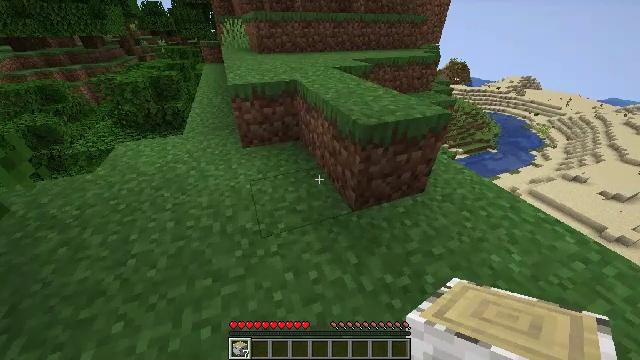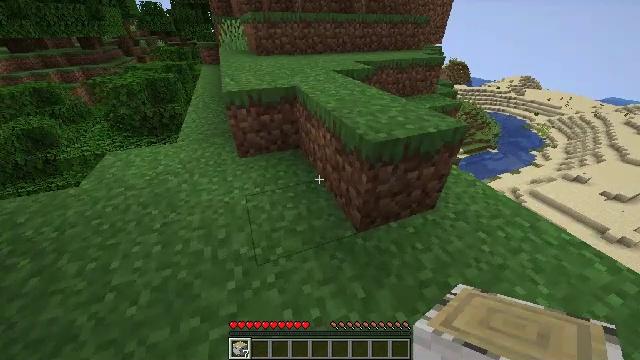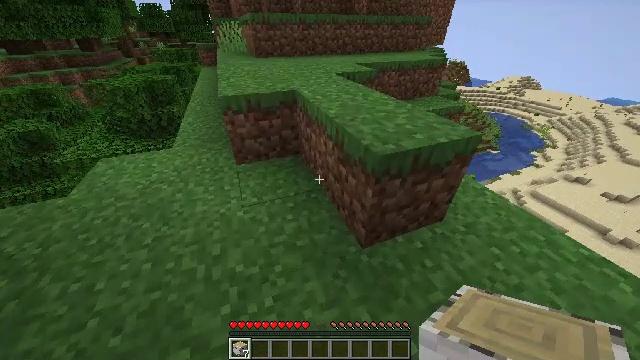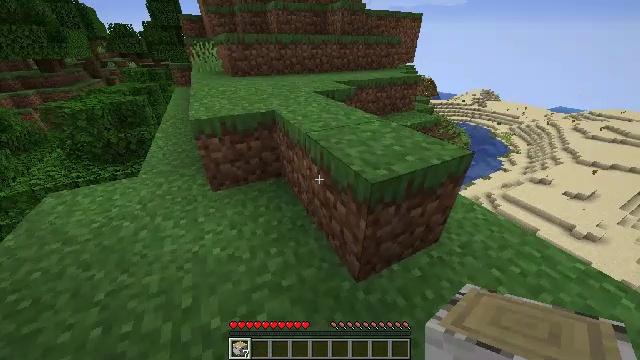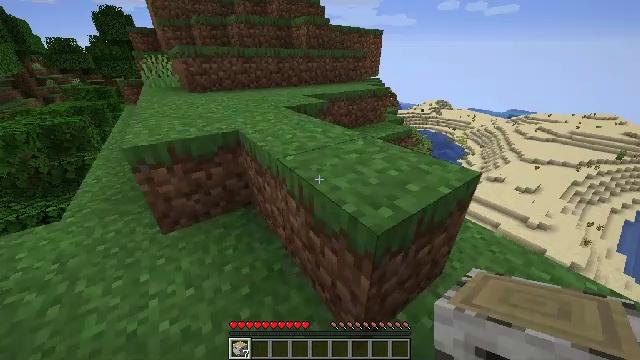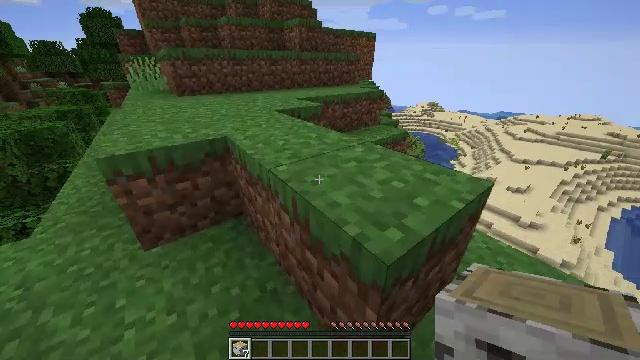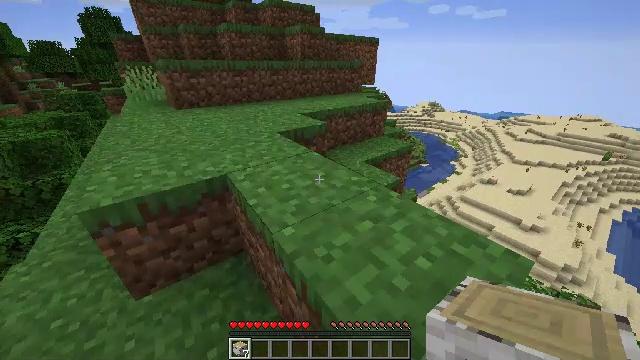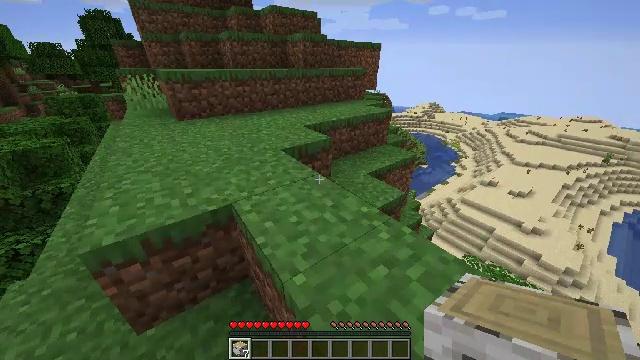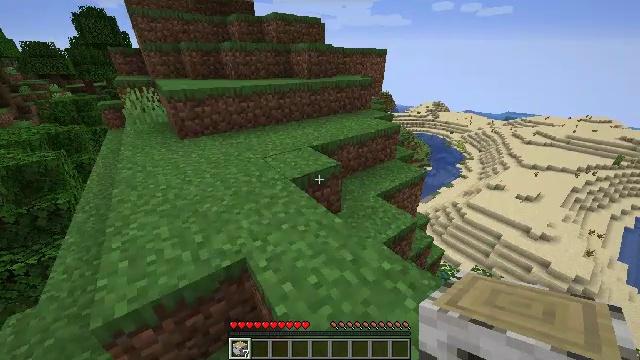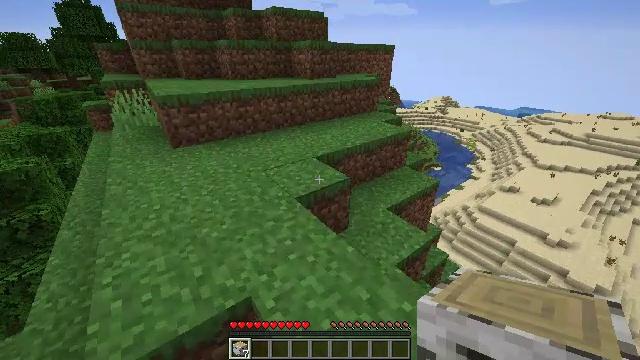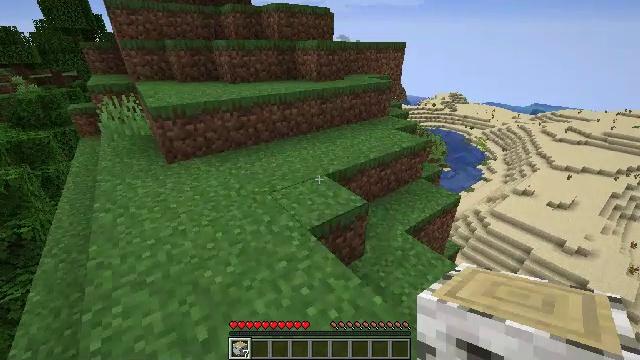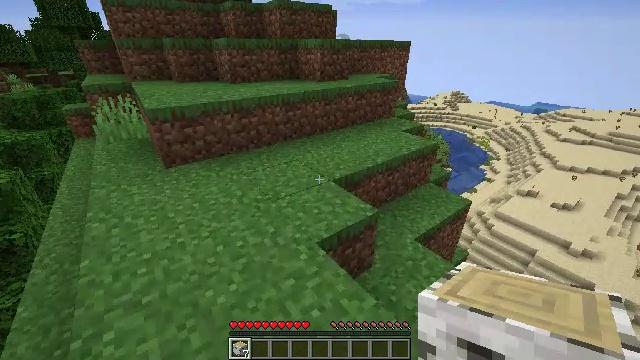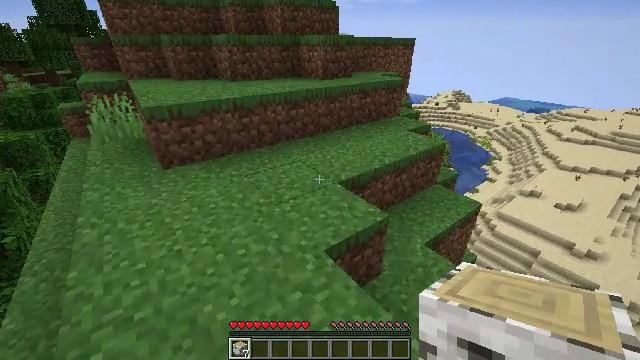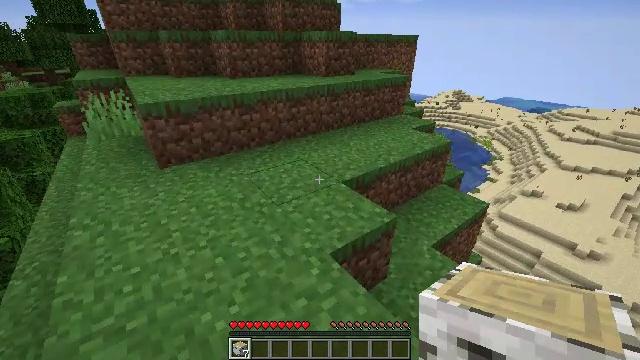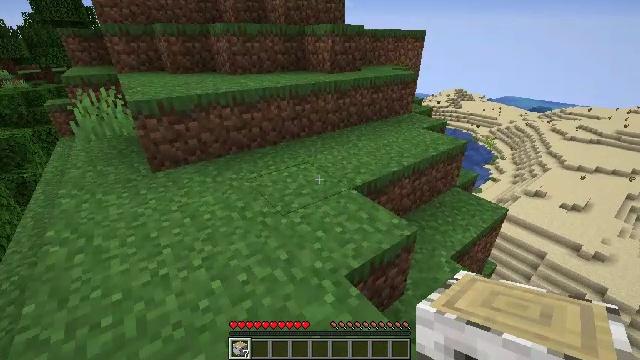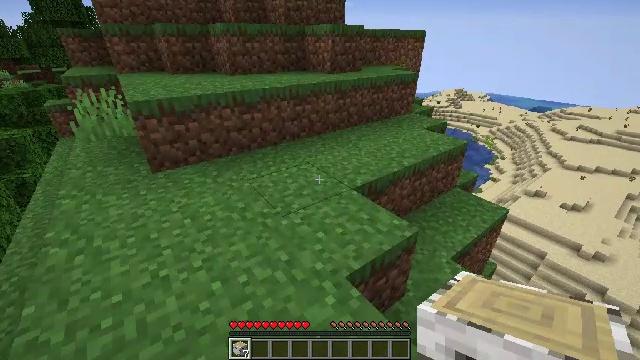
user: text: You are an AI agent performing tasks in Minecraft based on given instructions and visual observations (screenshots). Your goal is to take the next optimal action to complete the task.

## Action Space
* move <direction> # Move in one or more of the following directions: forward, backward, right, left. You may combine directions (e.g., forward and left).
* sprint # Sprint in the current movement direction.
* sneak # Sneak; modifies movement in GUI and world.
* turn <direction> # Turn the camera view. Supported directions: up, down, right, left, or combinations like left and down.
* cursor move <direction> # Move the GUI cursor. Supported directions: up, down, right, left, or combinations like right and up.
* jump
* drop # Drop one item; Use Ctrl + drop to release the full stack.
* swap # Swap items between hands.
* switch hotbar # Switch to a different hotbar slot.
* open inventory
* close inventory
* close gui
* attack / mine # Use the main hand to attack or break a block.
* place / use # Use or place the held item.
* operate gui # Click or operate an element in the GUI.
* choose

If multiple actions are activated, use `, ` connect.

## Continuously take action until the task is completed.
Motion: motion action
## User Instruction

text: Break the red tulip to collect it.
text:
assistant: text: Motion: move forward
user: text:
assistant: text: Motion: move forward
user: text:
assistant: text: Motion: move forward, turn right and up
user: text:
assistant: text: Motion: move forward, turn right and up
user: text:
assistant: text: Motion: move forward, turn right
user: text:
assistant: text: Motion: move forward, jump
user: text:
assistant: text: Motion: move forward, jump
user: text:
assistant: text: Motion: move forward, jump
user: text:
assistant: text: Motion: move forward, jump
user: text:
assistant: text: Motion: move forward
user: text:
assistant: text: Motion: move forward
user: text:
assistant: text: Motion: move forward
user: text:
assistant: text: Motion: move forward
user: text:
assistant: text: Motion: move forward
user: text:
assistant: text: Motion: move forward, jump
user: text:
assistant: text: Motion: move forward, jump
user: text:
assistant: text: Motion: move forward, jump
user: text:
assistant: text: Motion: move forward, jump
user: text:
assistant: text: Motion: move forward, jump
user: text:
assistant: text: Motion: move forward, jump
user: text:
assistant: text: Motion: move forward
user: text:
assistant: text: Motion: move forward
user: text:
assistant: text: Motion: move forward, turn left and up
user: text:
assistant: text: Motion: move forward, turn left and up
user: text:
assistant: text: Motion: move forward, turn left
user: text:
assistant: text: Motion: move forward, turn left
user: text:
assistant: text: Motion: move forward
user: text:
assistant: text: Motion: move forward
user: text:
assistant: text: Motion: move forward
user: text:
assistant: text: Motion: no_op